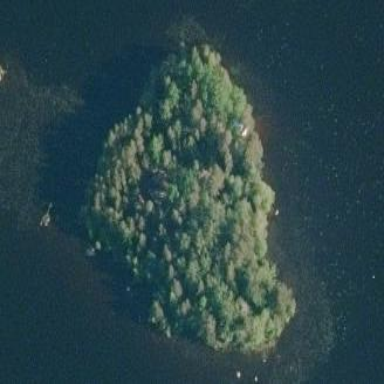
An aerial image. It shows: Island.